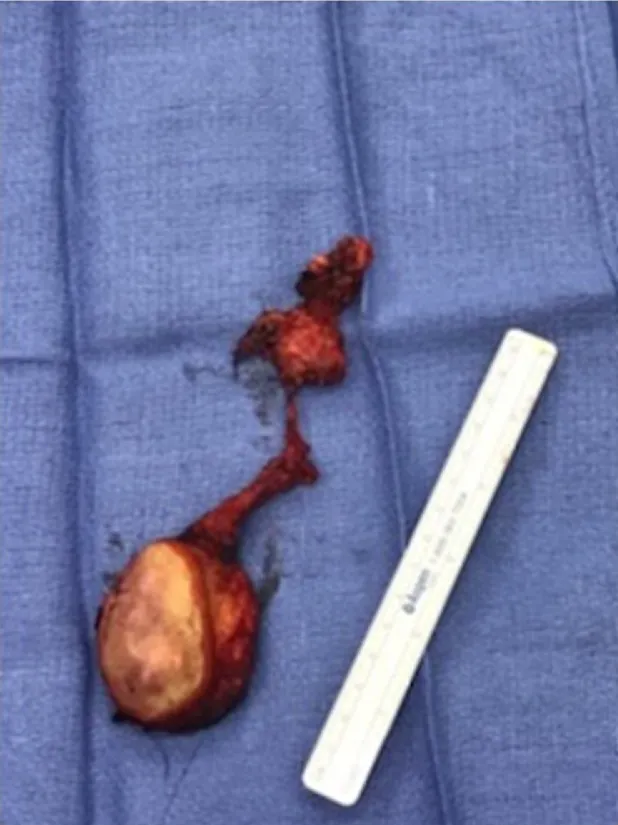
Excised postauricular mass in continuity with fibrofatty tissue from posterior triangle. The mass was tan and firm and measured 4.3 x 3 x 2.2 cm.
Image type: medical_photograph (other_medical_photograph)